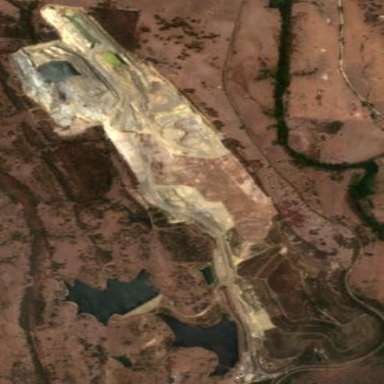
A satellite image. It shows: Industrial area used for mining.